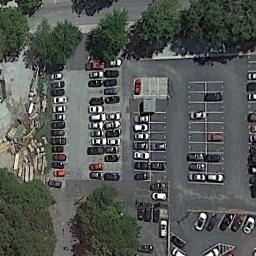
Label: parking_lot